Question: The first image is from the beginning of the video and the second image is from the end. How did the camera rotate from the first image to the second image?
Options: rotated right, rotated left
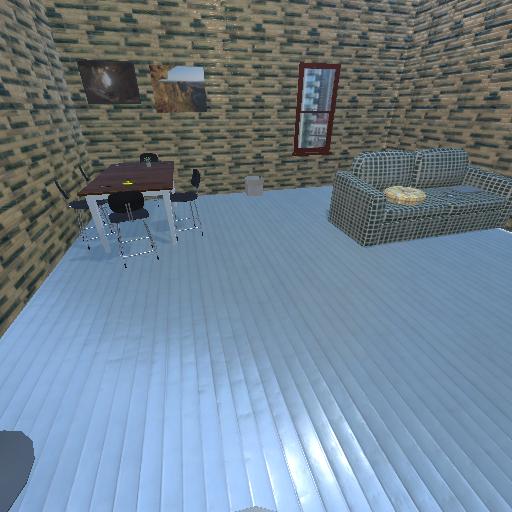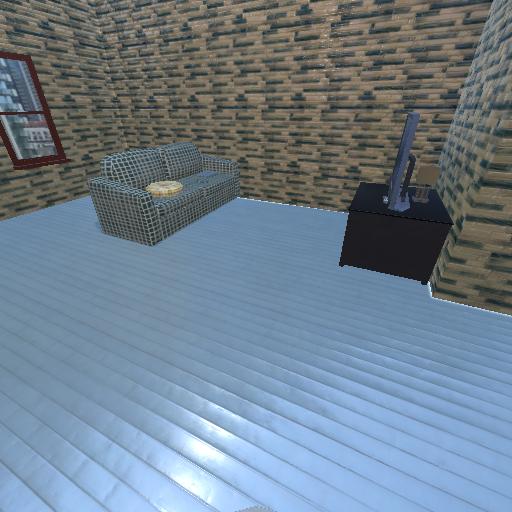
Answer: rotated right